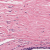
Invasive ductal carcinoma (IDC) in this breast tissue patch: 0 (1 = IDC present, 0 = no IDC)